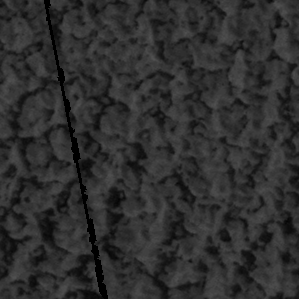
Label: frost